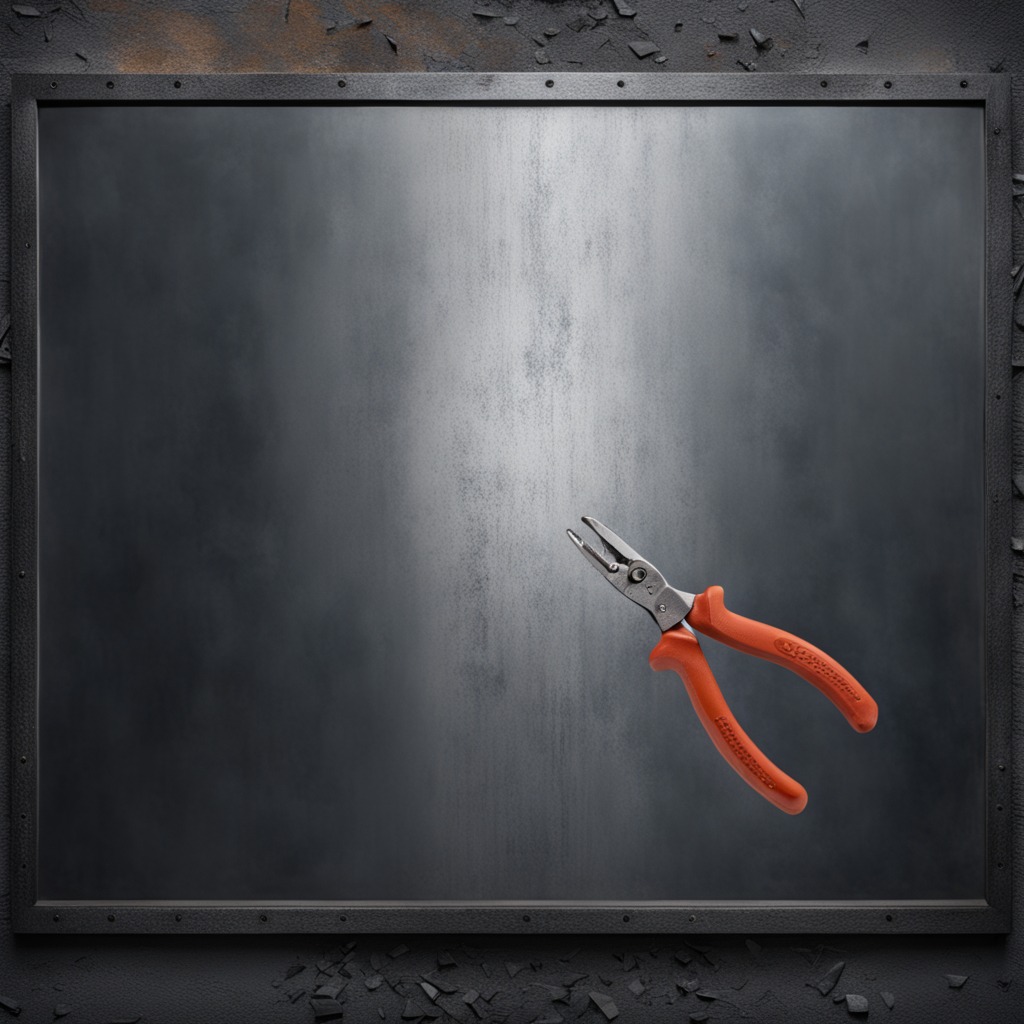
A plier is lying on the cold steel table in a mining workshop.